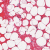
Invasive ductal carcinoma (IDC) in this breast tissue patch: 0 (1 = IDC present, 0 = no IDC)